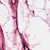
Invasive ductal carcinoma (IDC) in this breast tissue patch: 0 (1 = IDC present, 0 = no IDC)